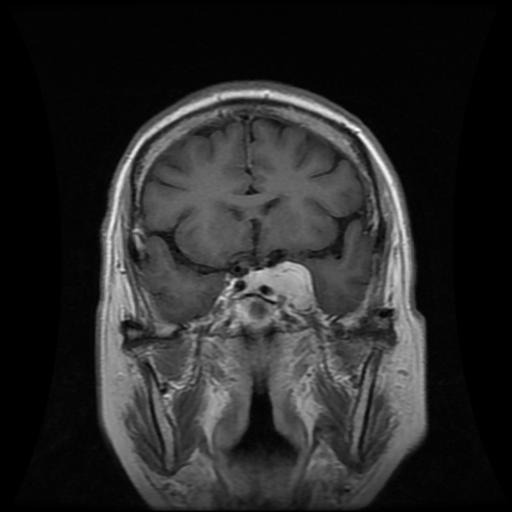
Label: meningioma